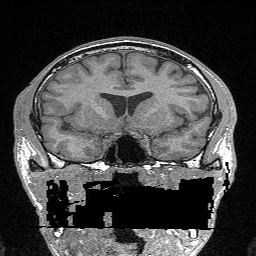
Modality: FLASH
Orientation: sagittal
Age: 30
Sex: male